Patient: sex M, age 57
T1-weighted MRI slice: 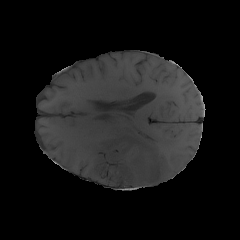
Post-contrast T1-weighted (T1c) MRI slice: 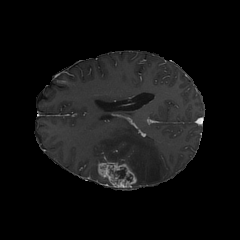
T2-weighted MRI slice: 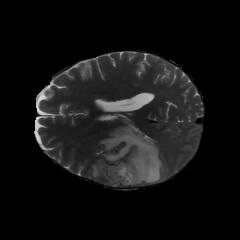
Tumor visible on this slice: yes
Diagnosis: Glioblastoma, IDH-wildtype
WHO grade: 4